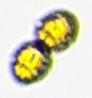
Label: Margalefidinium